Interaction volume radius: 10 \u00c5
Interaction volume height: 15 \u00c5
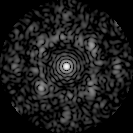
Disorder parameter: 0.6679